Question: pip install Enum
is not working is showing the error of
AttributeError:module 'enum' has no attribute 'IntFlag'

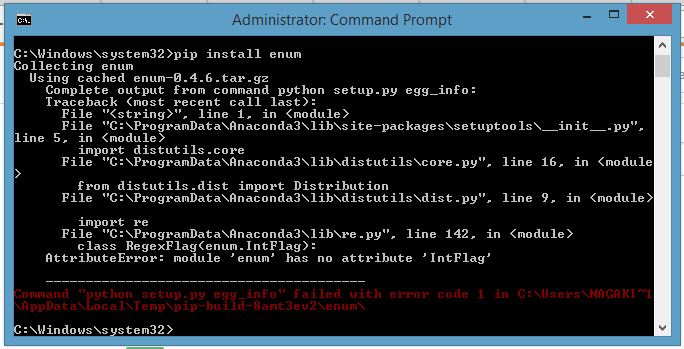
Answer: 'enum34' is the stdlib 'Enum' backport, but it only supports features found up to 3.5. If you want features found in 3.6 you'll need to use 'aenum'.
---
Disclosure: I am the author of the <URL> library.